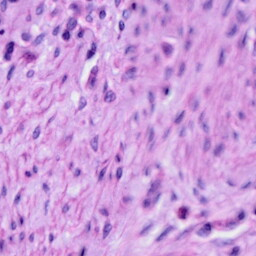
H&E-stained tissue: Cervix